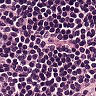
Metastatic tissue present: no